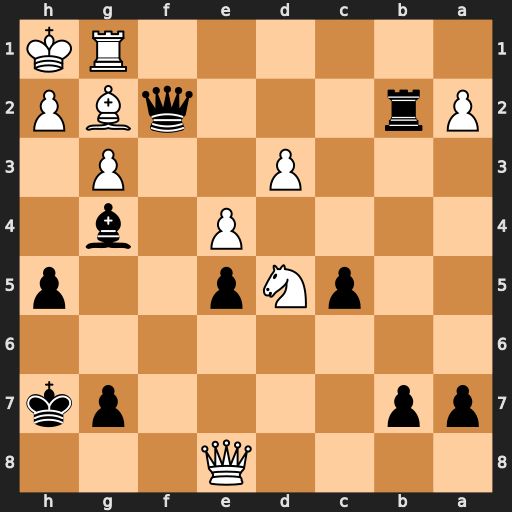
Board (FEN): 4Q3/pp4pk/8/2pNp2p/4P1b1/3P2P1/Pr3qBP/6RK
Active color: b
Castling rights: -
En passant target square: -
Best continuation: Qxg2+ Rxg2 Rb1+ Rg1 Bf3#